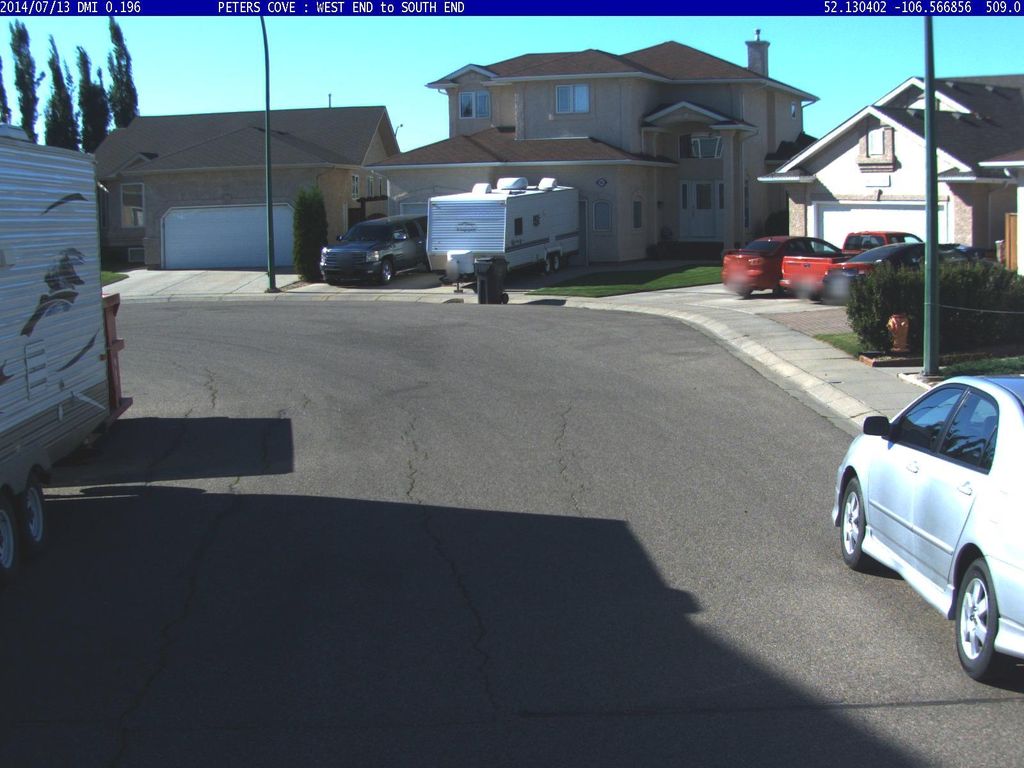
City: saskatoon